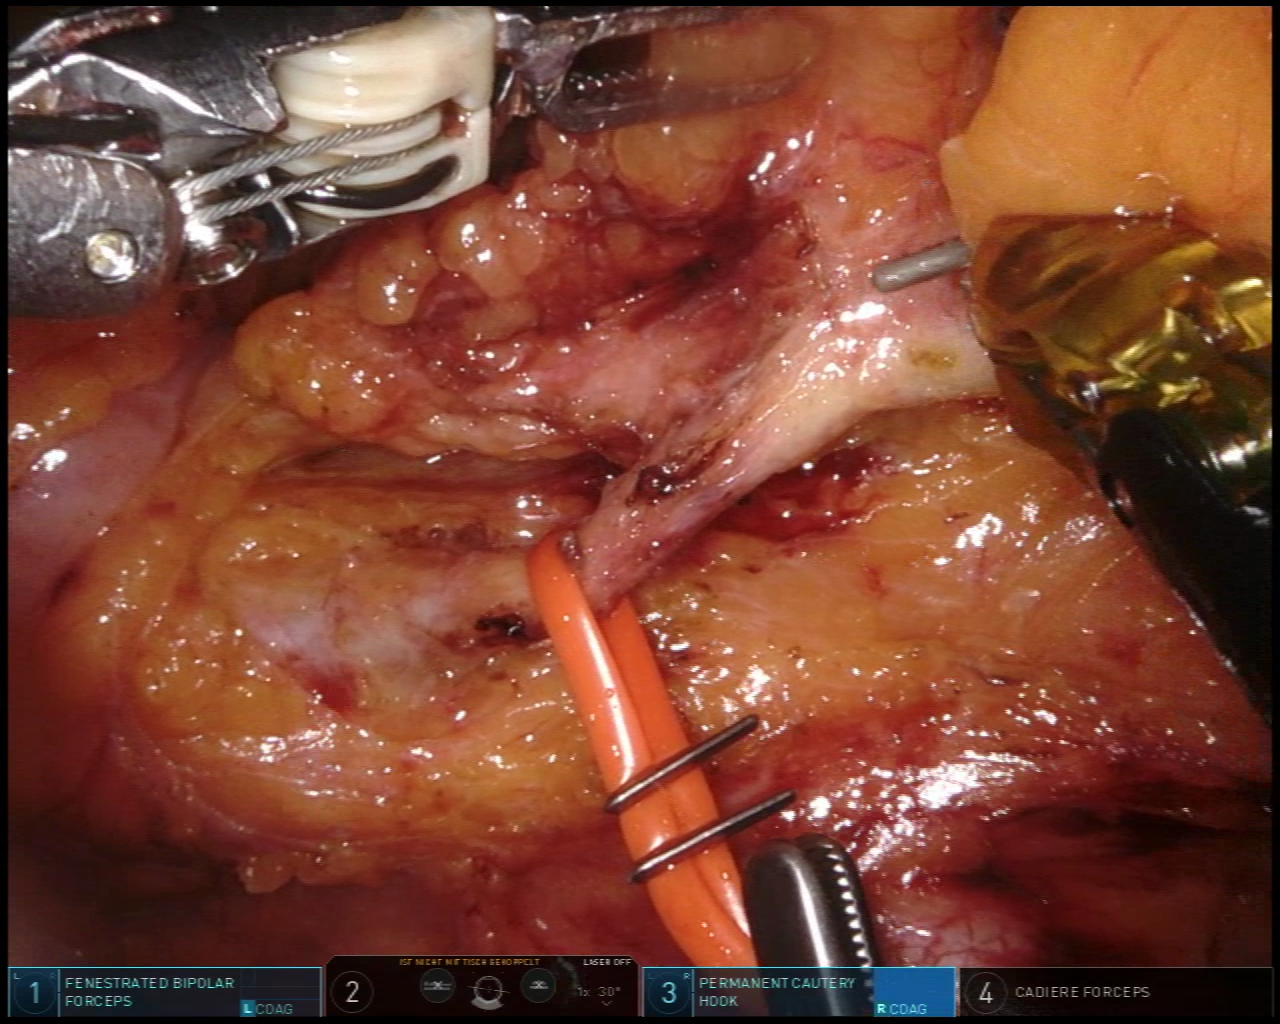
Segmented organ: inferior_mesenteric_artery
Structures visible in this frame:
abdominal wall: no
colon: no
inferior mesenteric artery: yes
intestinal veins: no
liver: no
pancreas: no
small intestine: yes
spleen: no
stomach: no
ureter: no
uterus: no
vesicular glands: no